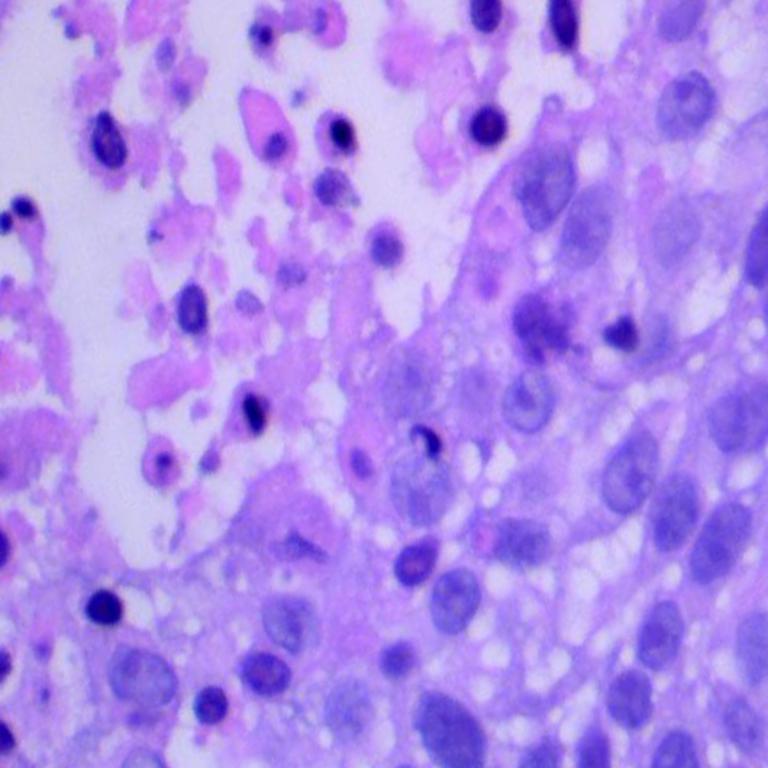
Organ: lung
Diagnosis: squamous carcinomas